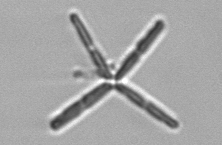
Label: Thalassionema